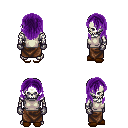
a pixel art fantasy rpg character, male body template, skeleton, white sleeveless shirt, robe skirt, purple long hairstyle, metal gloves, brown slippers, four views (front, back, left, right), 2x2 character sprite sheet, small pixel art, hard edges, no anti-aliasing